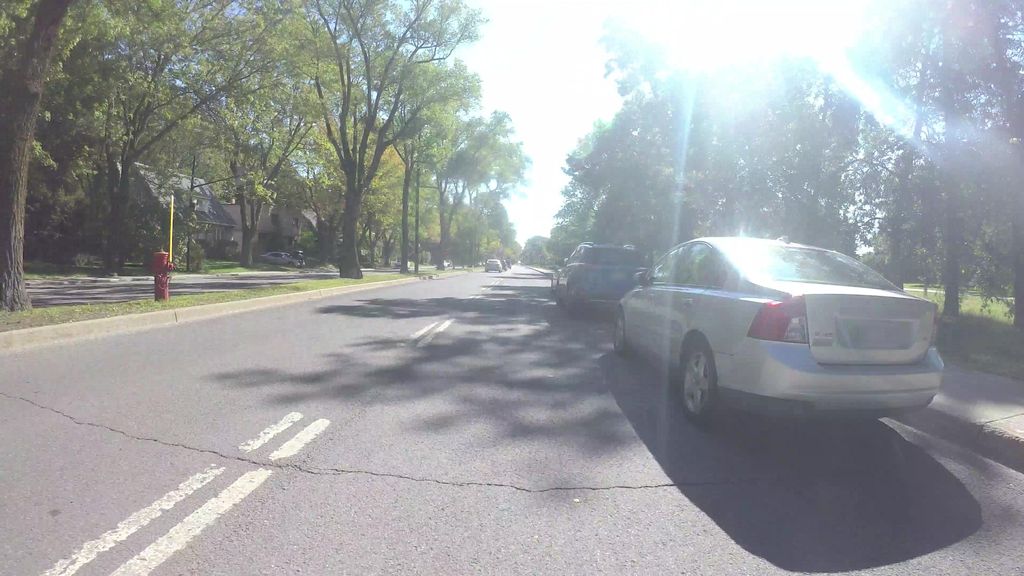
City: montreal